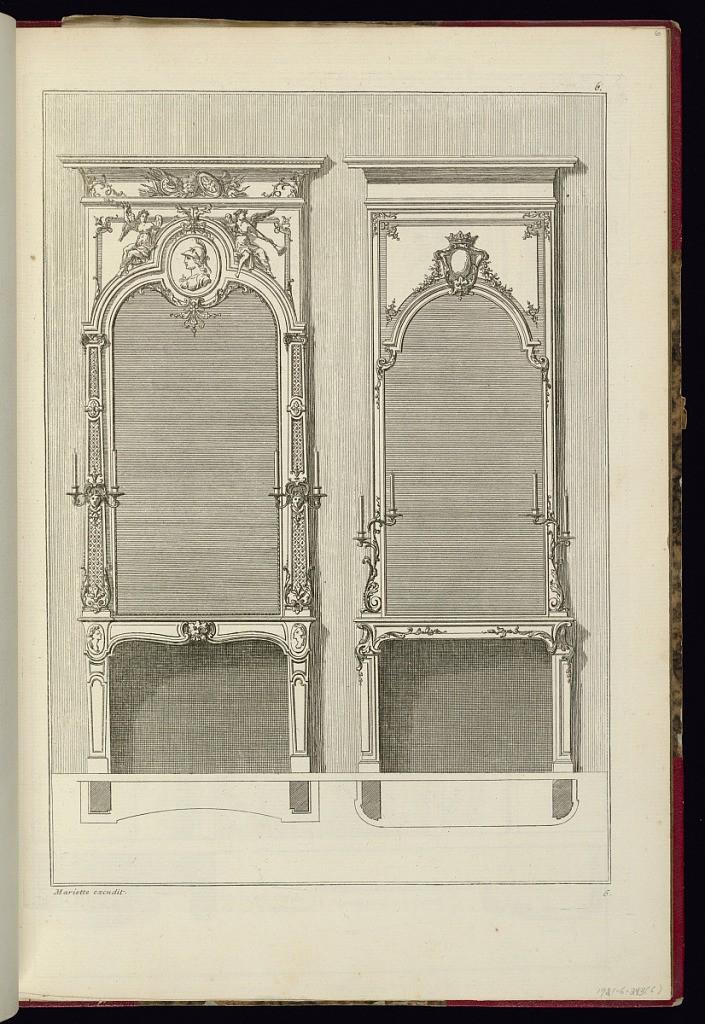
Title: Two Chimneypiece Designs
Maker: Jacques-François Blondel, French, 1705–1774
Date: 1727
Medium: Etching on laid paper
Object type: Print
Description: Two chimneypiece designs with over mantle mirrors. The shelf of the chimneypiece on the left features portrait medallions on the upper corners; there is a mascaron in the center. Halfway up the mirror are engaged candelabra on both sides. Above the mirror, within the mirror frame, is a Roman military portrait medallion; sitting on the frame on either side is a winged figure. The one on the left holds leaves, the one on the right blows a horn. The frieze under the cornice features ornamental designs in the corners, and a military trophy in the center.